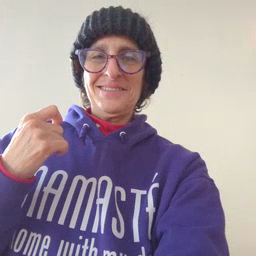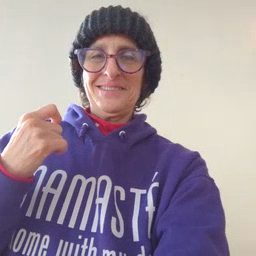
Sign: dryer